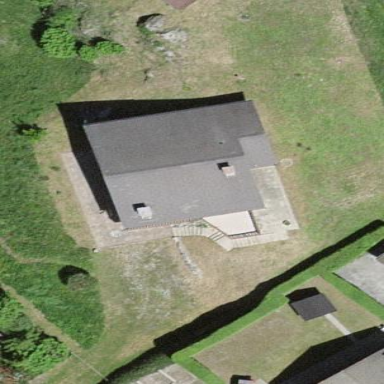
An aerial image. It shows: Simple and straightforward house.